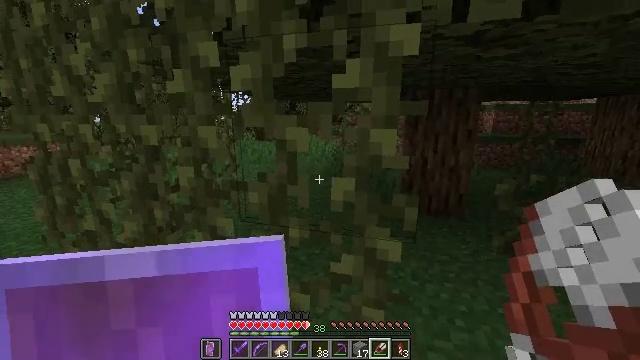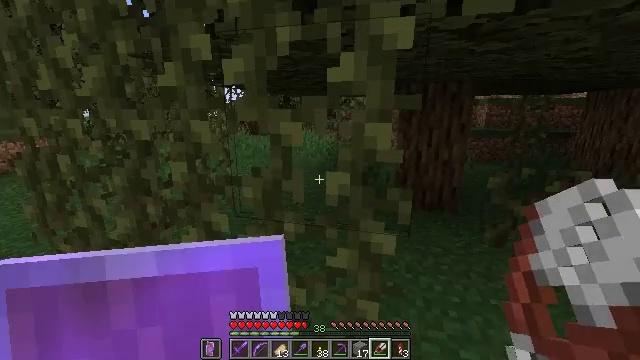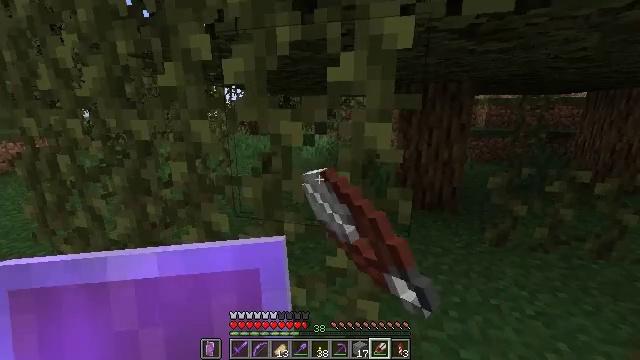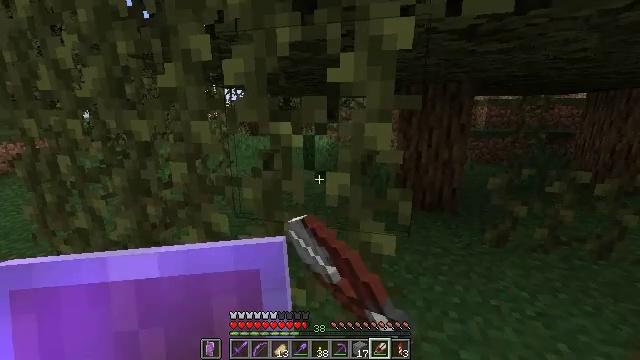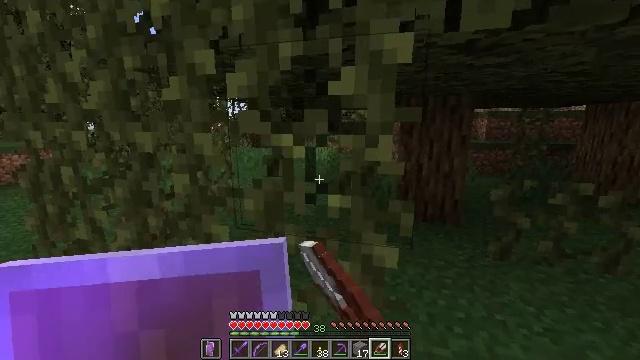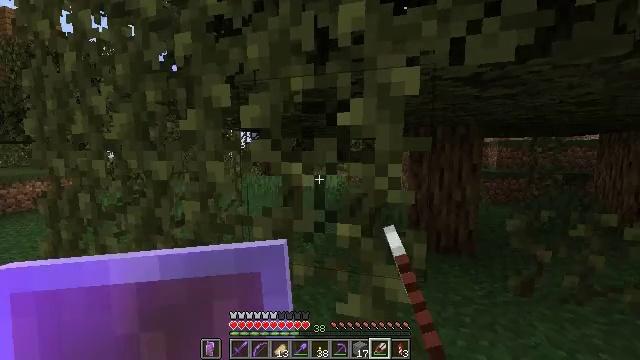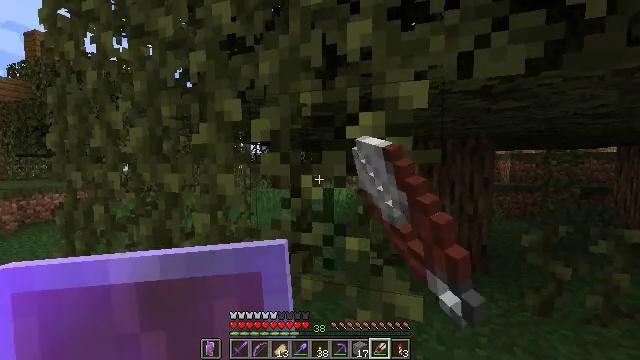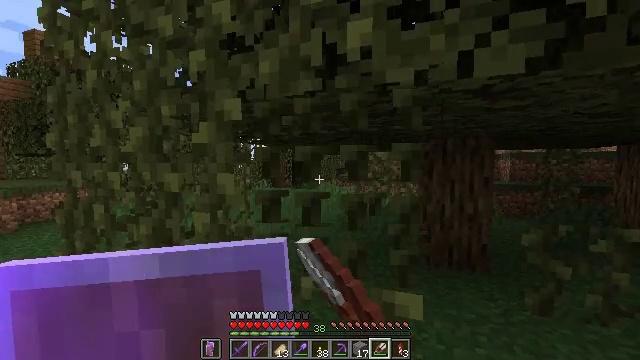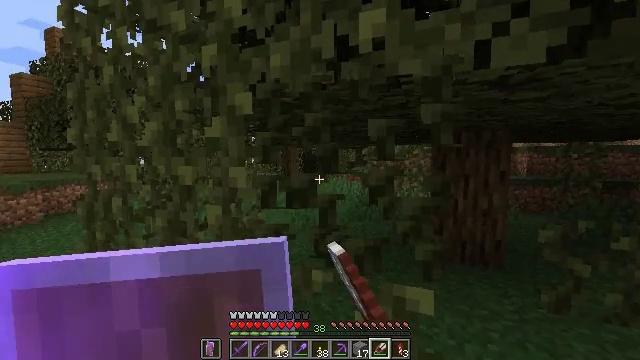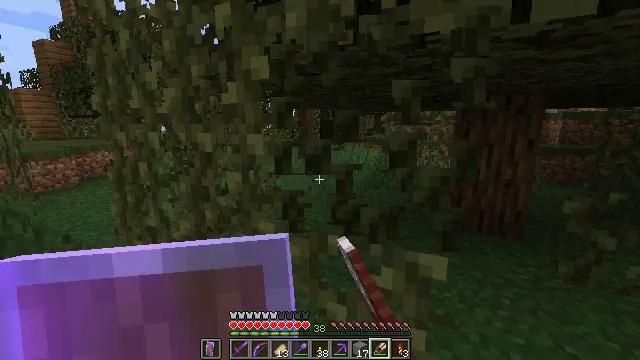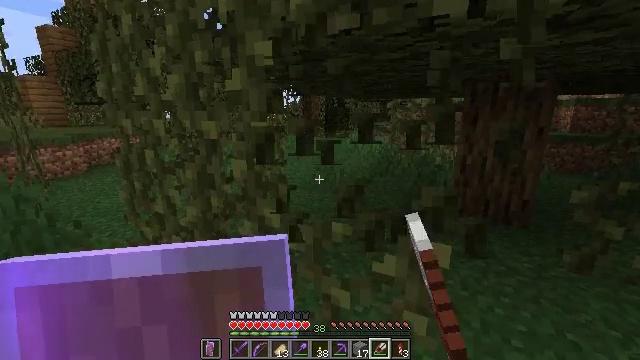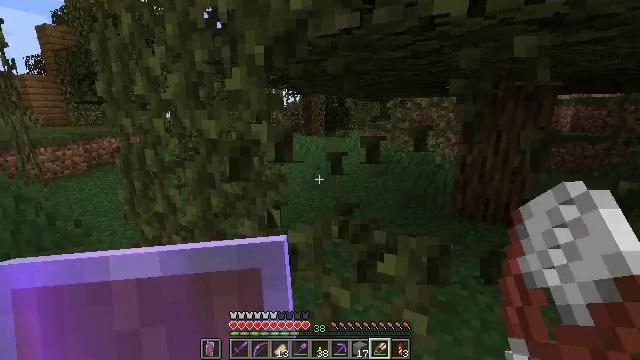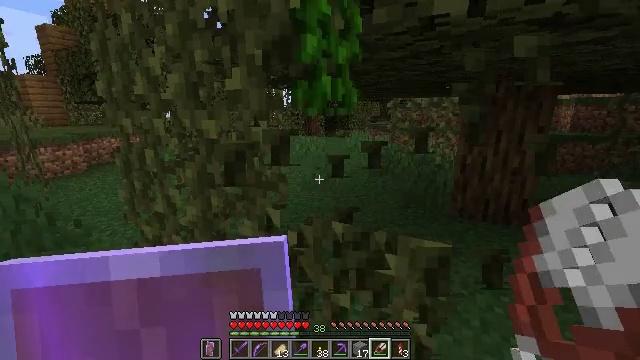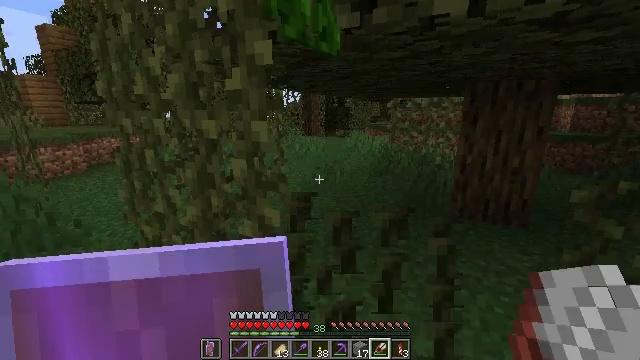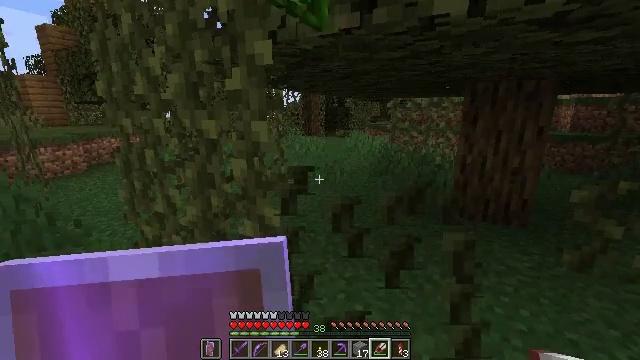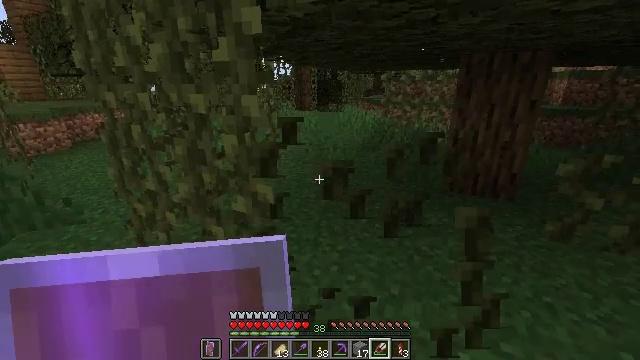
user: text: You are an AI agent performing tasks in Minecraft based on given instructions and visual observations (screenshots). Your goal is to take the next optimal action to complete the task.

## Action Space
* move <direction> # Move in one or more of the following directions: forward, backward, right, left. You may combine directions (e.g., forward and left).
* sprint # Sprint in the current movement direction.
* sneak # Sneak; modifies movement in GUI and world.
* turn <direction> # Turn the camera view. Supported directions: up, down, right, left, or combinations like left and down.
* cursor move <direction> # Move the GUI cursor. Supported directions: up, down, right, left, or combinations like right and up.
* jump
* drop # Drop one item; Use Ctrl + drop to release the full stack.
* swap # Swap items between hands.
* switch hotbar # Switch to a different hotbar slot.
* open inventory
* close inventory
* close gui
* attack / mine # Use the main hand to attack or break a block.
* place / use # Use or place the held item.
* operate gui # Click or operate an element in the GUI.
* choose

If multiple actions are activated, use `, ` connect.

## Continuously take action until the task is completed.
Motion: motion action
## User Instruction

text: Remove and gather vines.
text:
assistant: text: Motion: turn right and down, attack / mine
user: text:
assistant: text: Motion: attack / mine
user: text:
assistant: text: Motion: attack / mine
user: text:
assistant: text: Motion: turn up, attack / mine
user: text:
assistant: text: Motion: turn left and up, attack / mine
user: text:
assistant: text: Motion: turn left and up, attack / mine
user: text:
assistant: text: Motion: attack / mine
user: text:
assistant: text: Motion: turn left and down, attack / mine
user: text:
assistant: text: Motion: turn left and down, attack / mine
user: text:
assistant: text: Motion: turn left and down, attack / mine
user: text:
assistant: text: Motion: attack / mine
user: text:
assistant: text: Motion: attack / mine
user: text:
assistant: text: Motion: attack / mine
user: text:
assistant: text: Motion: attack / mine
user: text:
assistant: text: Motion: turn right and down, attack / mine
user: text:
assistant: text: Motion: turn right and down, attack / mine
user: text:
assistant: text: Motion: attack / mine
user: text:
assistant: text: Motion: attack / mine
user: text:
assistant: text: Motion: attack / mine
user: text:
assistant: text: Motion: attack / mine
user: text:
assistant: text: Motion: turn left and up, attack / mine
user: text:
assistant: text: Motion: turn left and up, attack / mine
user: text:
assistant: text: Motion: turn left and up, attack / mine
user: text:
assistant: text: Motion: turn left and up, attack / mine
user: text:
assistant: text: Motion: move forward, turn left, attack / mine
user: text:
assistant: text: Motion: move forward, turn left and up, attack / mine
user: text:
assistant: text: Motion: move forward, turn left, attack / mine
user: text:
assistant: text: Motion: move forward, attack / mine
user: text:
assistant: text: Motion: attack / mine
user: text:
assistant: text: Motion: attack / mine